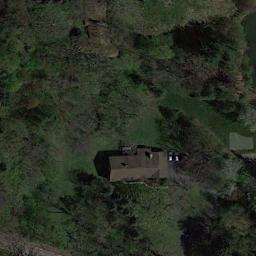
Label: residential